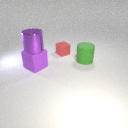
large purple rubber cube in front of large green rubber cylinder